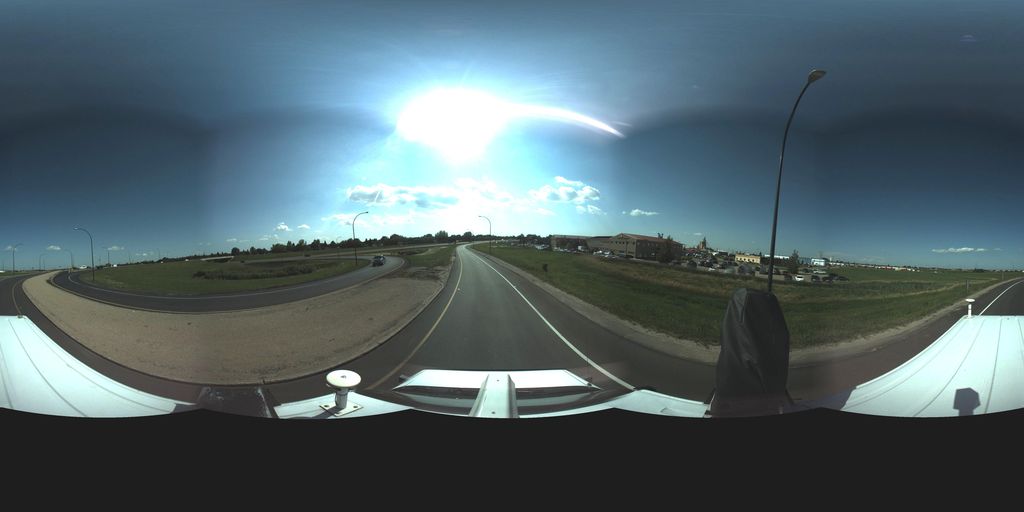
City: saskatoon